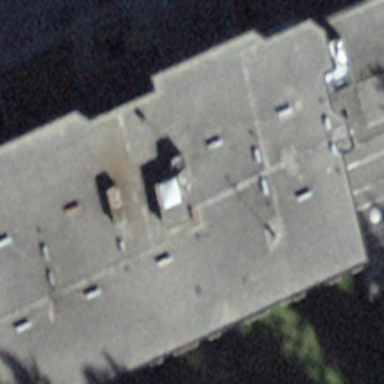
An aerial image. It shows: Hotel building.